Field crop: tomato
Growth stage: 1
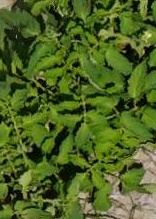
Species: tomato